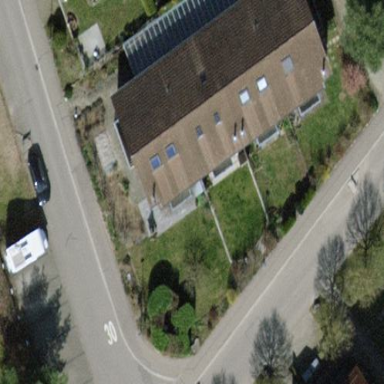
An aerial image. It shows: Terrace building.